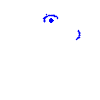
Particle: proton